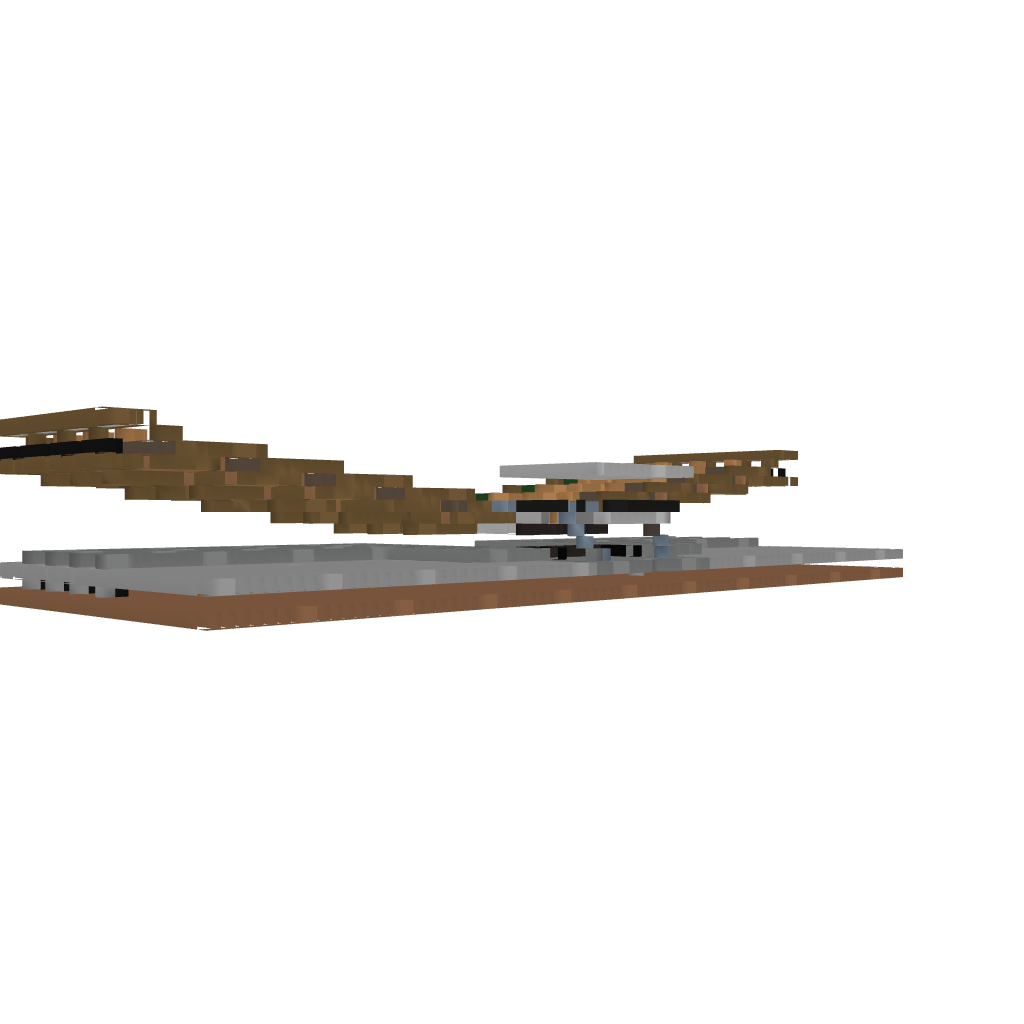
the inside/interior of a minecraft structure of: AutoFarm